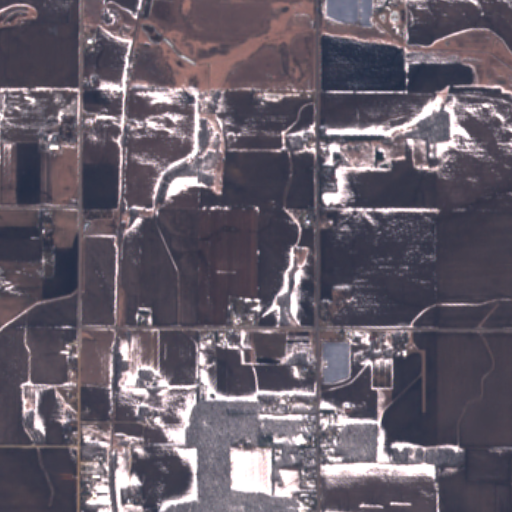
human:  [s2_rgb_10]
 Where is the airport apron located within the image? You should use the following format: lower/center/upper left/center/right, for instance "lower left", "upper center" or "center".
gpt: The airport apron is located in the lower right of the image.
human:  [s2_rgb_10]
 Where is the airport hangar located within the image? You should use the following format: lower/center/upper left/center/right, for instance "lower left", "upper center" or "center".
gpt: The airport hangar is located in the lower right of the image.
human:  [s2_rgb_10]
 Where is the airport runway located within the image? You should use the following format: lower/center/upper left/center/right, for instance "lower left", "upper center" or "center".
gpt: The airport runway is located in the lower right of the image.
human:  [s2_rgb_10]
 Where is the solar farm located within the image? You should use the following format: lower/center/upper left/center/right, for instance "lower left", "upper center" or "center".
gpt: The solar farm is located in the upper right of the image.
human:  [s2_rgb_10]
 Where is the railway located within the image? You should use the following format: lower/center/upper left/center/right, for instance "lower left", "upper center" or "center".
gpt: The railway is located in the left of the image.
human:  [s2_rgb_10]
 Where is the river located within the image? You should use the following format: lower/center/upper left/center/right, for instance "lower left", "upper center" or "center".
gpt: The river is located in the upper of the image.
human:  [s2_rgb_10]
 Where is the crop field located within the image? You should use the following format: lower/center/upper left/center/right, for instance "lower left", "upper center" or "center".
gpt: There is no crop field in the image.